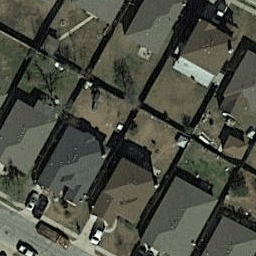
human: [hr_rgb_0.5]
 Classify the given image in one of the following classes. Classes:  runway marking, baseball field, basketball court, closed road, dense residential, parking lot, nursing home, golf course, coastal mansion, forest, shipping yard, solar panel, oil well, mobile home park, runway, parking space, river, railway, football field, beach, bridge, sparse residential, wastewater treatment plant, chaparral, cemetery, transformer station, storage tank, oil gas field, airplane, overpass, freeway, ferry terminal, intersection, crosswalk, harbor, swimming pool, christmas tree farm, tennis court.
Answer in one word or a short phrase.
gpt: dense residential